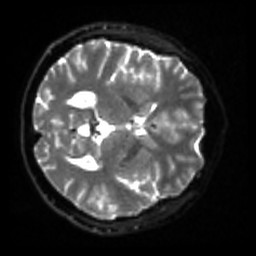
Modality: sbref
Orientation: axial
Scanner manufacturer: siemens
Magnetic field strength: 3 T
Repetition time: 4 s
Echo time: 0.0594 s